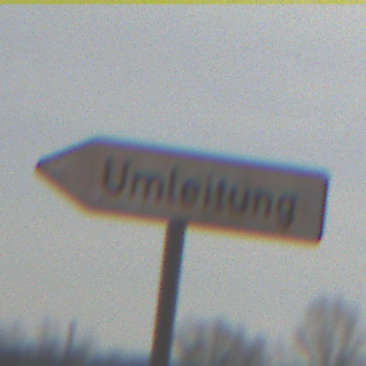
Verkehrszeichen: UmleitungswegweiserLinksweisend
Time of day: MorningAfternoon
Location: Outdoor (Nature)
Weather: PartlyCloudy
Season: Winter
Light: Natural